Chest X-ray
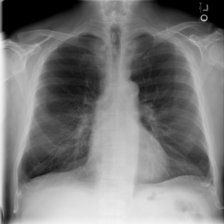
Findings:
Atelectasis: negative
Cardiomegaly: negative
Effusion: negative
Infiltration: negative
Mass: negative
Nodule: negative
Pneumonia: negative
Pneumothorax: negative
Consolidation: negative
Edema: negative
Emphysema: negative
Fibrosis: negative
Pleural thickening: negative
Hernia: negative